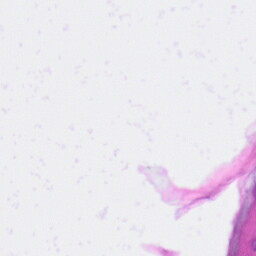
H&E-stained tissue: Skin